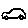
Label: car